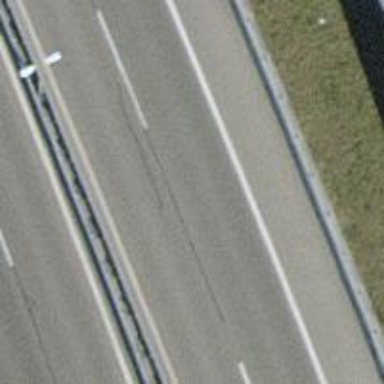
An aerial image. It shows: Bridge over motorway.